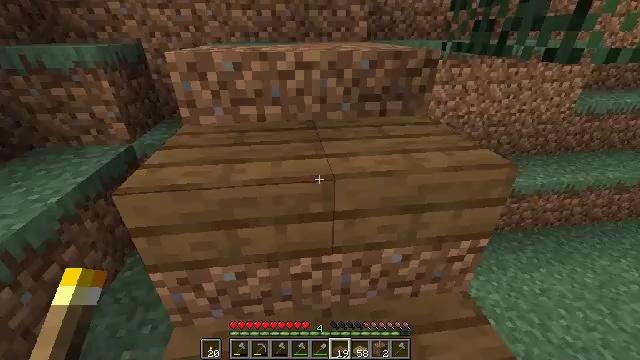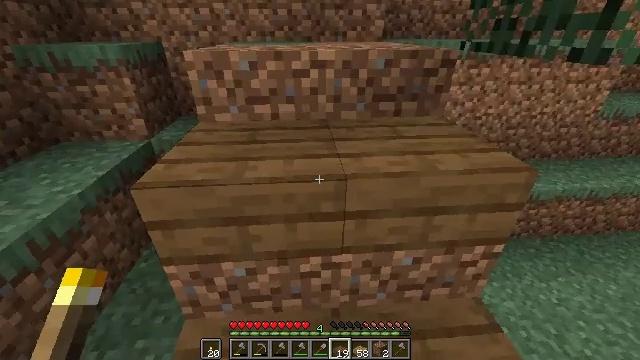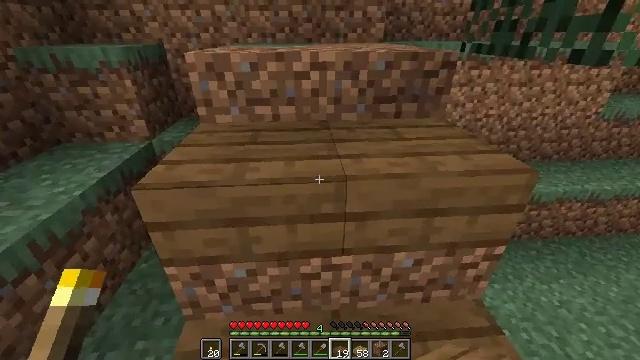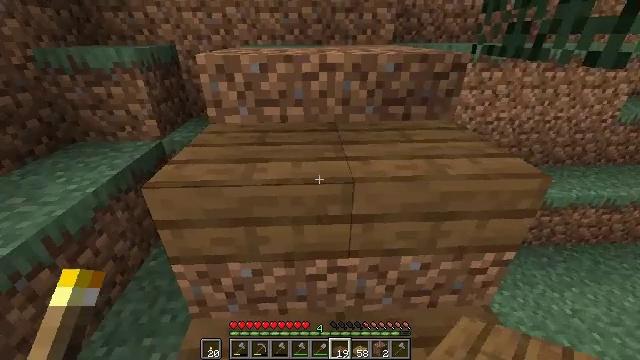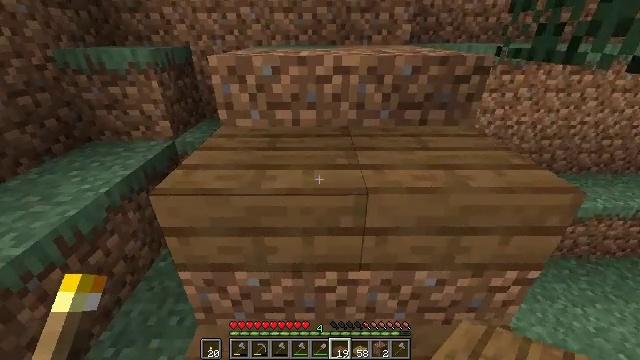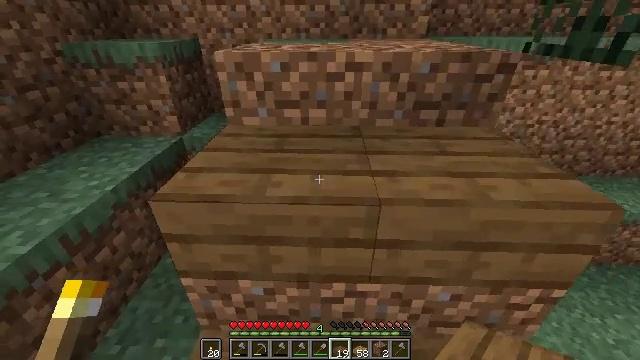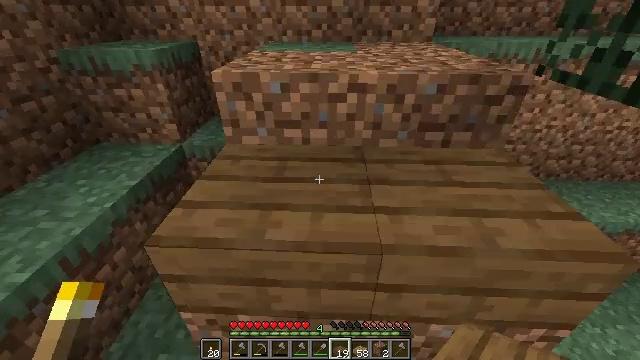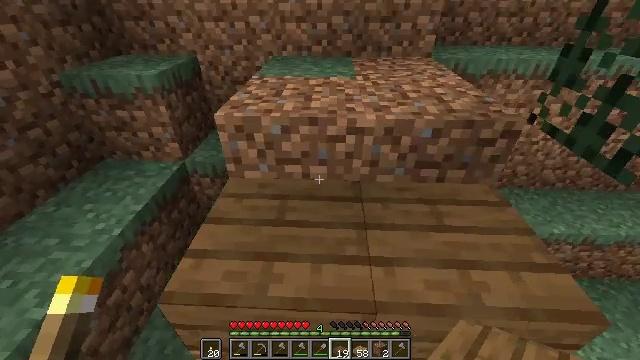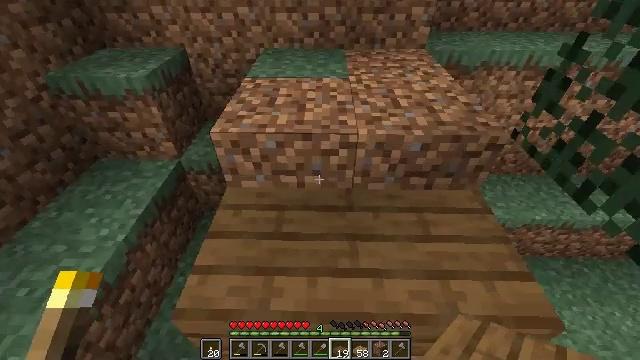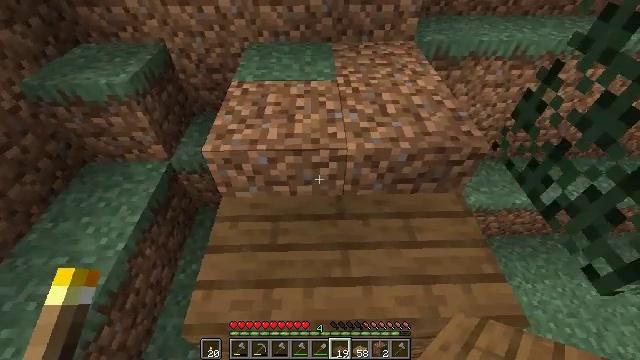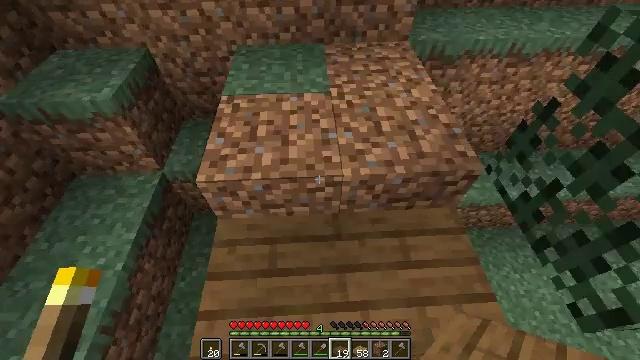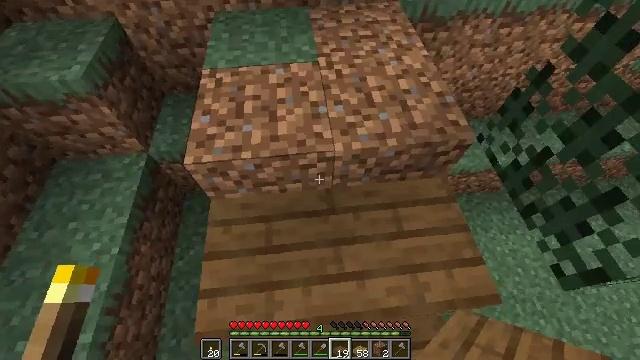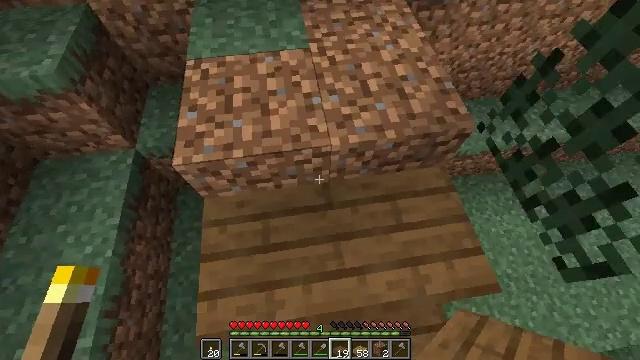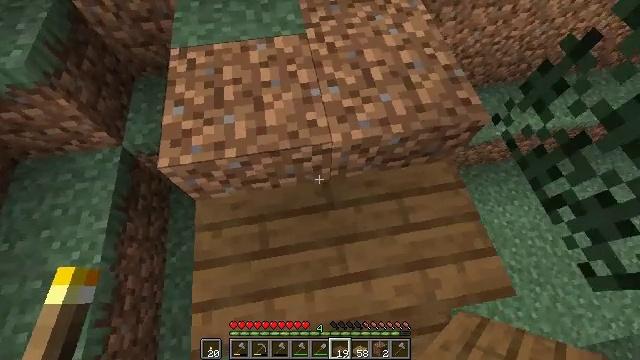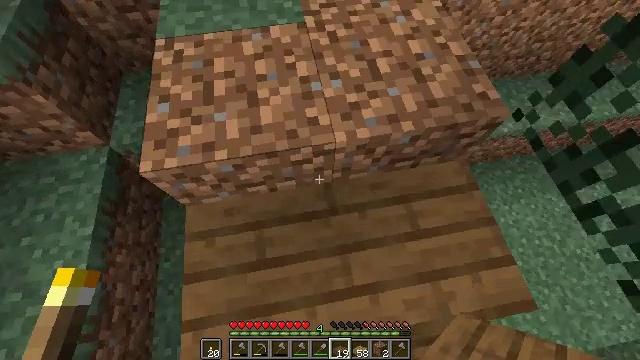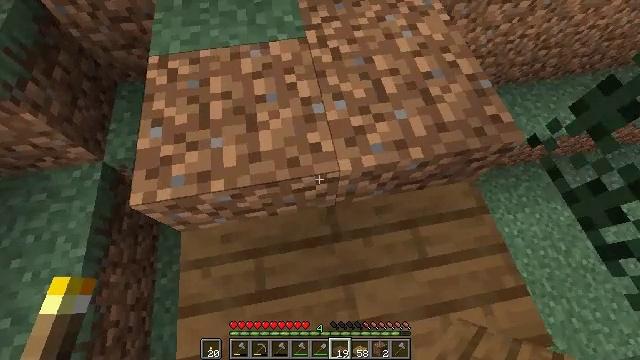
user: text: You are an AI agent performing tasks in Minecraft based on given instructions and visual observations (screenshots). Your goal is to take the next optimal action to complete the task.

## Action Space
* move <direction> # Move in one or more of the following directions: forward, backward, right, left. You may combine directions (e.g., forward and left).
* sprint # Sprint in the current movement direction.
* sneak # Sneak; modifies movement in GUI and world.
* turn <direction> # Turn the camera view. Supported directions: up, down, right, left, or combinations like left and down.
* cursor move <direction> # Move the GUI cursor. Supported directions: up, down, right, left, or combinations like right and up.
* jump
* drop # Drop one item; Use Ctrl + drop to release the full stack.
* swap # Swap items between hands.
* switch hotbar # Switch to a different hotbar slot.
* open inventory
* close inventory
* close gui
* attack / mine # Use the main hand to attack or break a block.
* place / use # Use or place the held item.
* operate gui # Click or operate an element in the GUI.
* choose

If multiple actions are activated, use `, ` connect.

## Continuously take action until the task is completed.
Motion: motion action
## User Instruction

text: Reclaim the spruce slab for later use.
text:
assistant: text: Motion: turn left
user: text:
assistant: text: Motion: no_op
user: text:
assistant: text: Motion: turn left
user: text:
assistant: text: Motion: move forward, turn left
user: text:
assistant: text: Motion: move forward, turn left and down
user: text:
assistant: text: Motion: move forward, turn down, jump
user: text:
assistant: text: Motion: move forward, turn down, jump
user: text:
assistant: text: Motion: move forward, turn right and down, jump
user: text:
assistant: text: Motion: move forward, turn right and down, jump
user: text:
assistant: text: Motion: move forward, turn right and down
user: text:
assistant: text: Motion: turn right and down
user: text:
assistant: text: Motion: turn right and down
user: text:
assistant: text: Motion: turn right and down
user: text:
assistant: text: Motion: no_op
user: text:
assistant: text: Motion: no_op
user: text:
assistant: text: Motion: no_op
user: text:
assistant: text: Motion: no_op
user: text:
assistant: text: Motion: turn down
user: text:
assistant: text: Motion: no_op
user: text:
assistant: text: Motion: move back
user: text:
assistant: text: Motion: move back
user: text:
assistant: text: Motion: move back
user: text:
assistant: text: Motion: move back, turn left
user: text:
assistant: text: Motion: move back, turn left and up
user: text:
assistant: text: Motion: move back, turn left and up
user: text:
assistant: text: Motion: move back, turn left and up
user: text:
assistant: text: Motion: turn left and up
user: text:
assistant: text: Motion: turn left and up
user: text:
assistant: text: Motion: turn left and up
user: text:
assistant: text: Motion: move forward, turn up